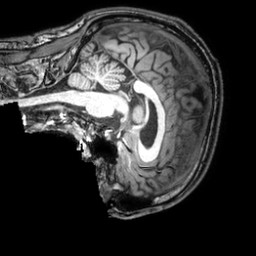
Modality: T1w
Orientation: sagittal
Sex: male
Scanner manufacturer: philips
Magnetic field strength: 3 T
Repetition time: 0.008116 s
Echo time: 0.00371 s